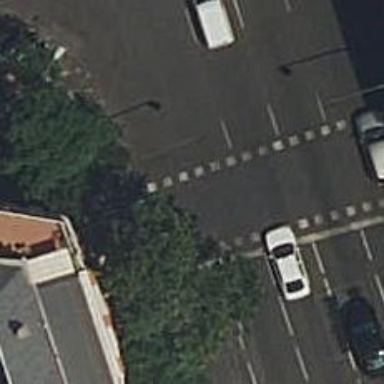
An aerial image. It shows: Marked crossing with pedestrian island.